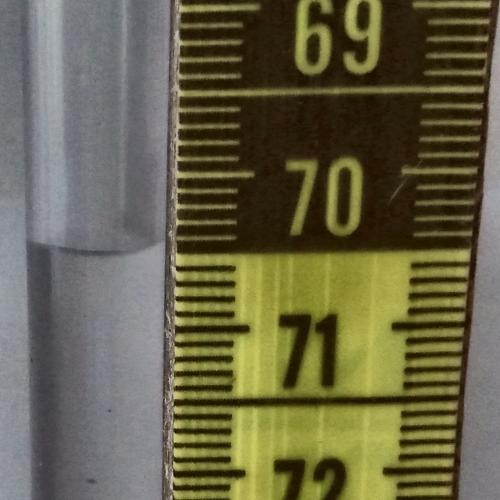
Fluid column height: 70.5 cm